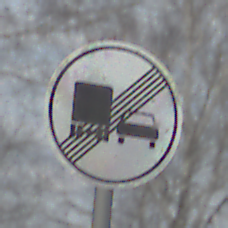
Verkehrszeichen: EndeUeberholverbotKraftfahrzeuge
Umgebung: Outdoor, Nature
Tageszeit: MorningAfternoon
Wetter: PartlyCloudy
Licht: Natural
Jahreszeit: Autumn
Kontrast: LowContrast